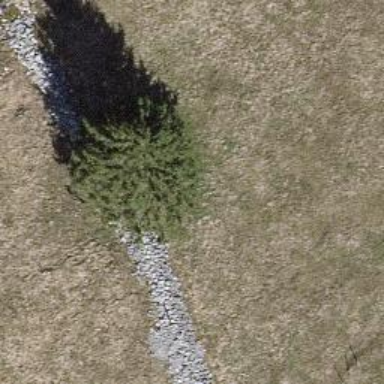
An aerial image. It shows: Wall barrier.